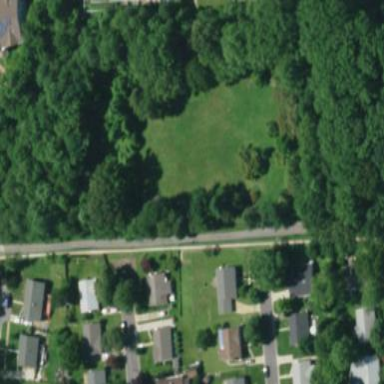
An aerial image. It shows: Neighborhood park designated as leisure land.